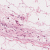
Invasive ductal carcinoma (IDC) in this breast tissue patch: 0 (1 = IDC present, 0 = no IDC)